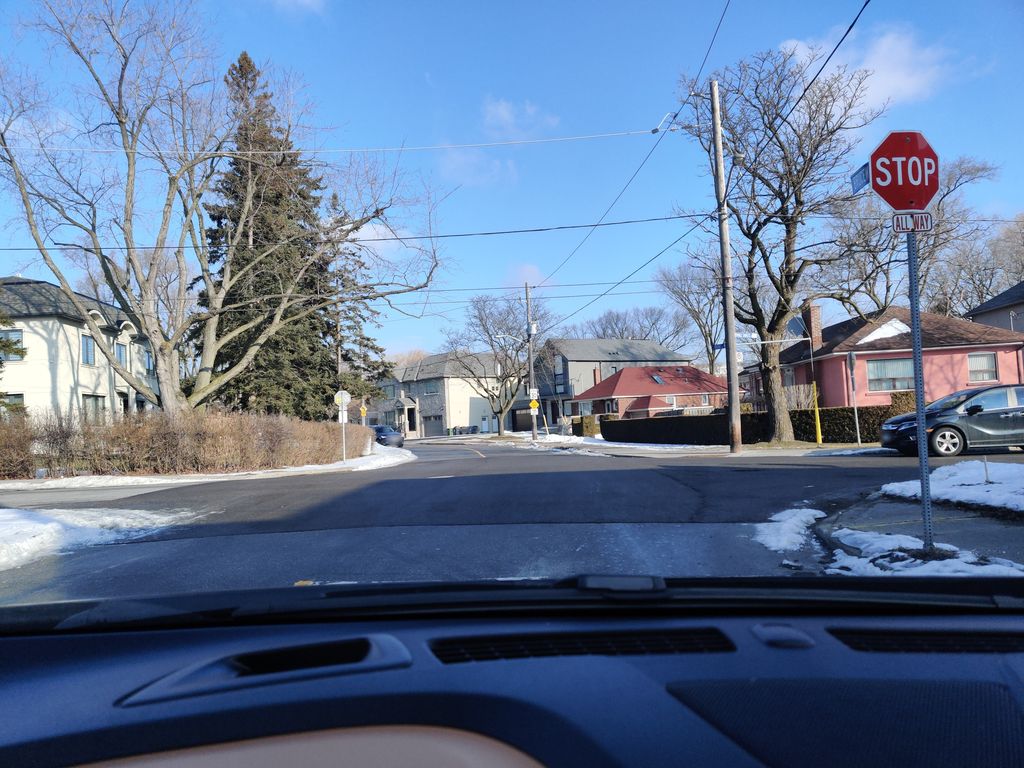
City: toronto